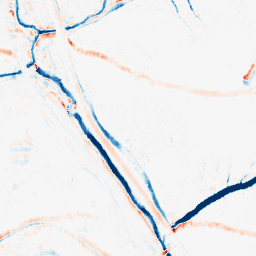
Category: morphological
Decomposition family: morphological_ellipse
Decomposition parameters: operation: average
width: 10
height: 5
Upsampling method: bilinear
Upsampling parameters: scale: 4
Upsampling scale: 4